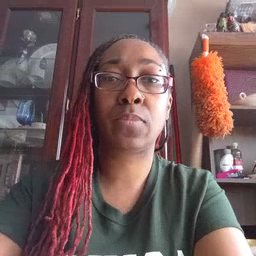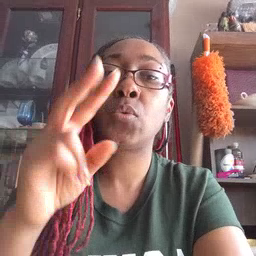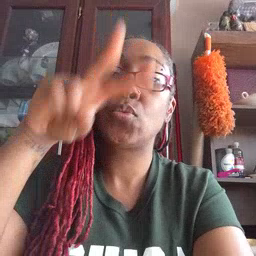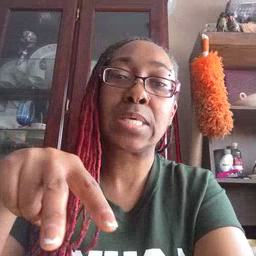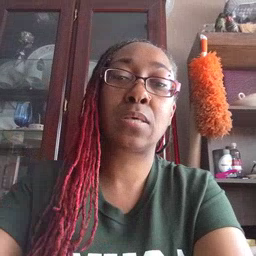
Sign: read